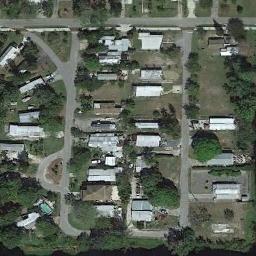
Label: dense_residential